Field crop: maize
Growth stage: 2
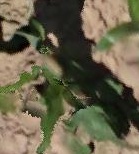
Species: maize